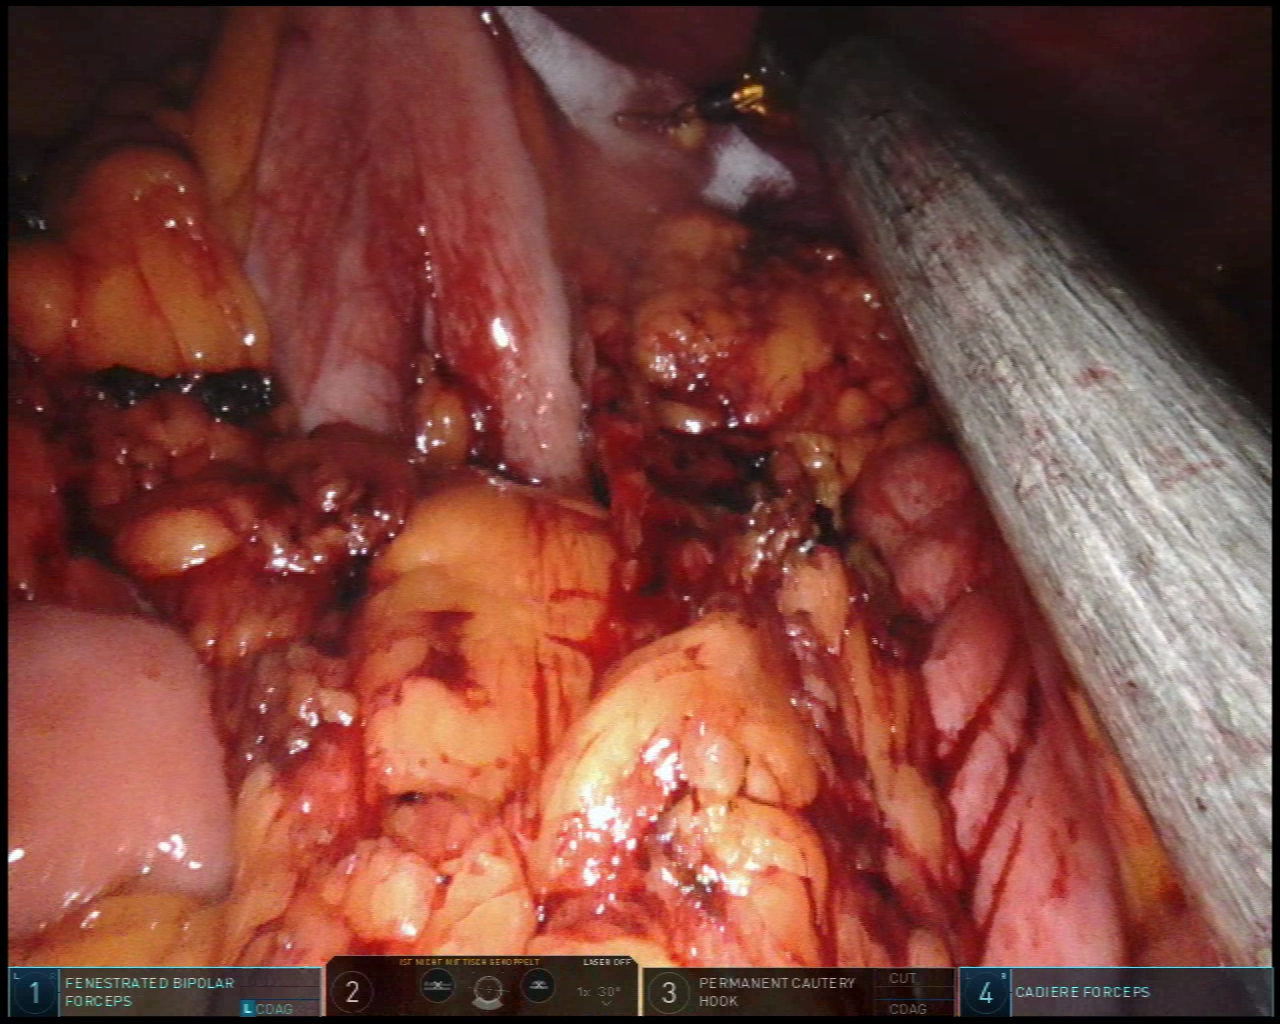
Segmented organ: stomach
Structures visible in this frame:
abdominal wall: yes
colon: yes
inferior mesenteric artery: no
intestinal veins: no
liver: no
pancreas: no
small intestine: yes
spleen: no
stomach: yes
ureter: no
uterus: no
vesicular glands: no